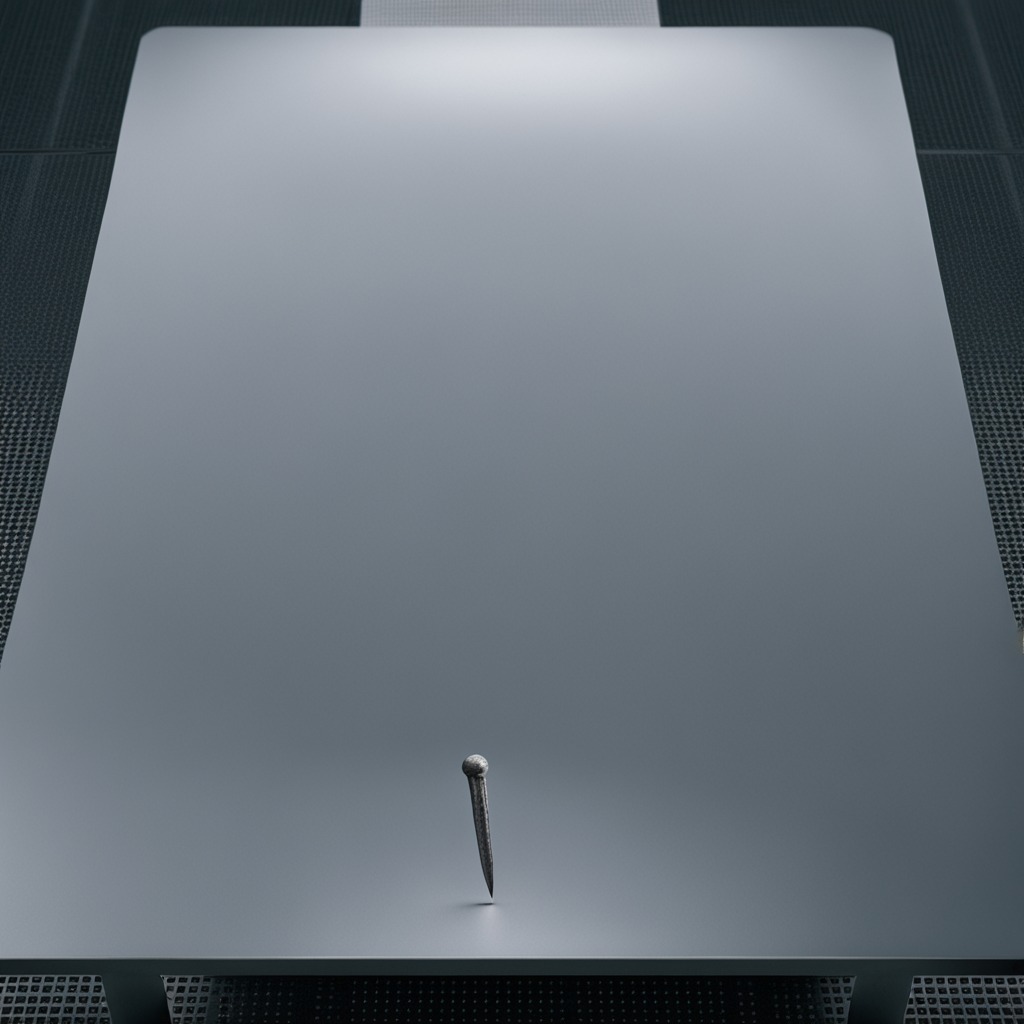
An iron nail is lying on the clean empty table in a railway signal maintenance room.